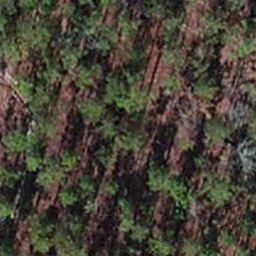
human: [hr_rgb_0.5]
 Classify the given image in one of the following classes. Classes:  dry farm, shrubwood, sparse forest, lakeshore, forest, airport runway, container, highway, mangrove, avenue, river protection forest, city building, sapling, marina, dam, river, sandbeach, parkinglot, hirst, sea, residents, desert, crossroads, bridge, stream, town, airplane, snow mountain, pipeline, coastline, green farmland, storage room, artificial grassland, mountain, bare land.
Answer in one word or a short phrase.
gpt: sapling